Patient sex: M
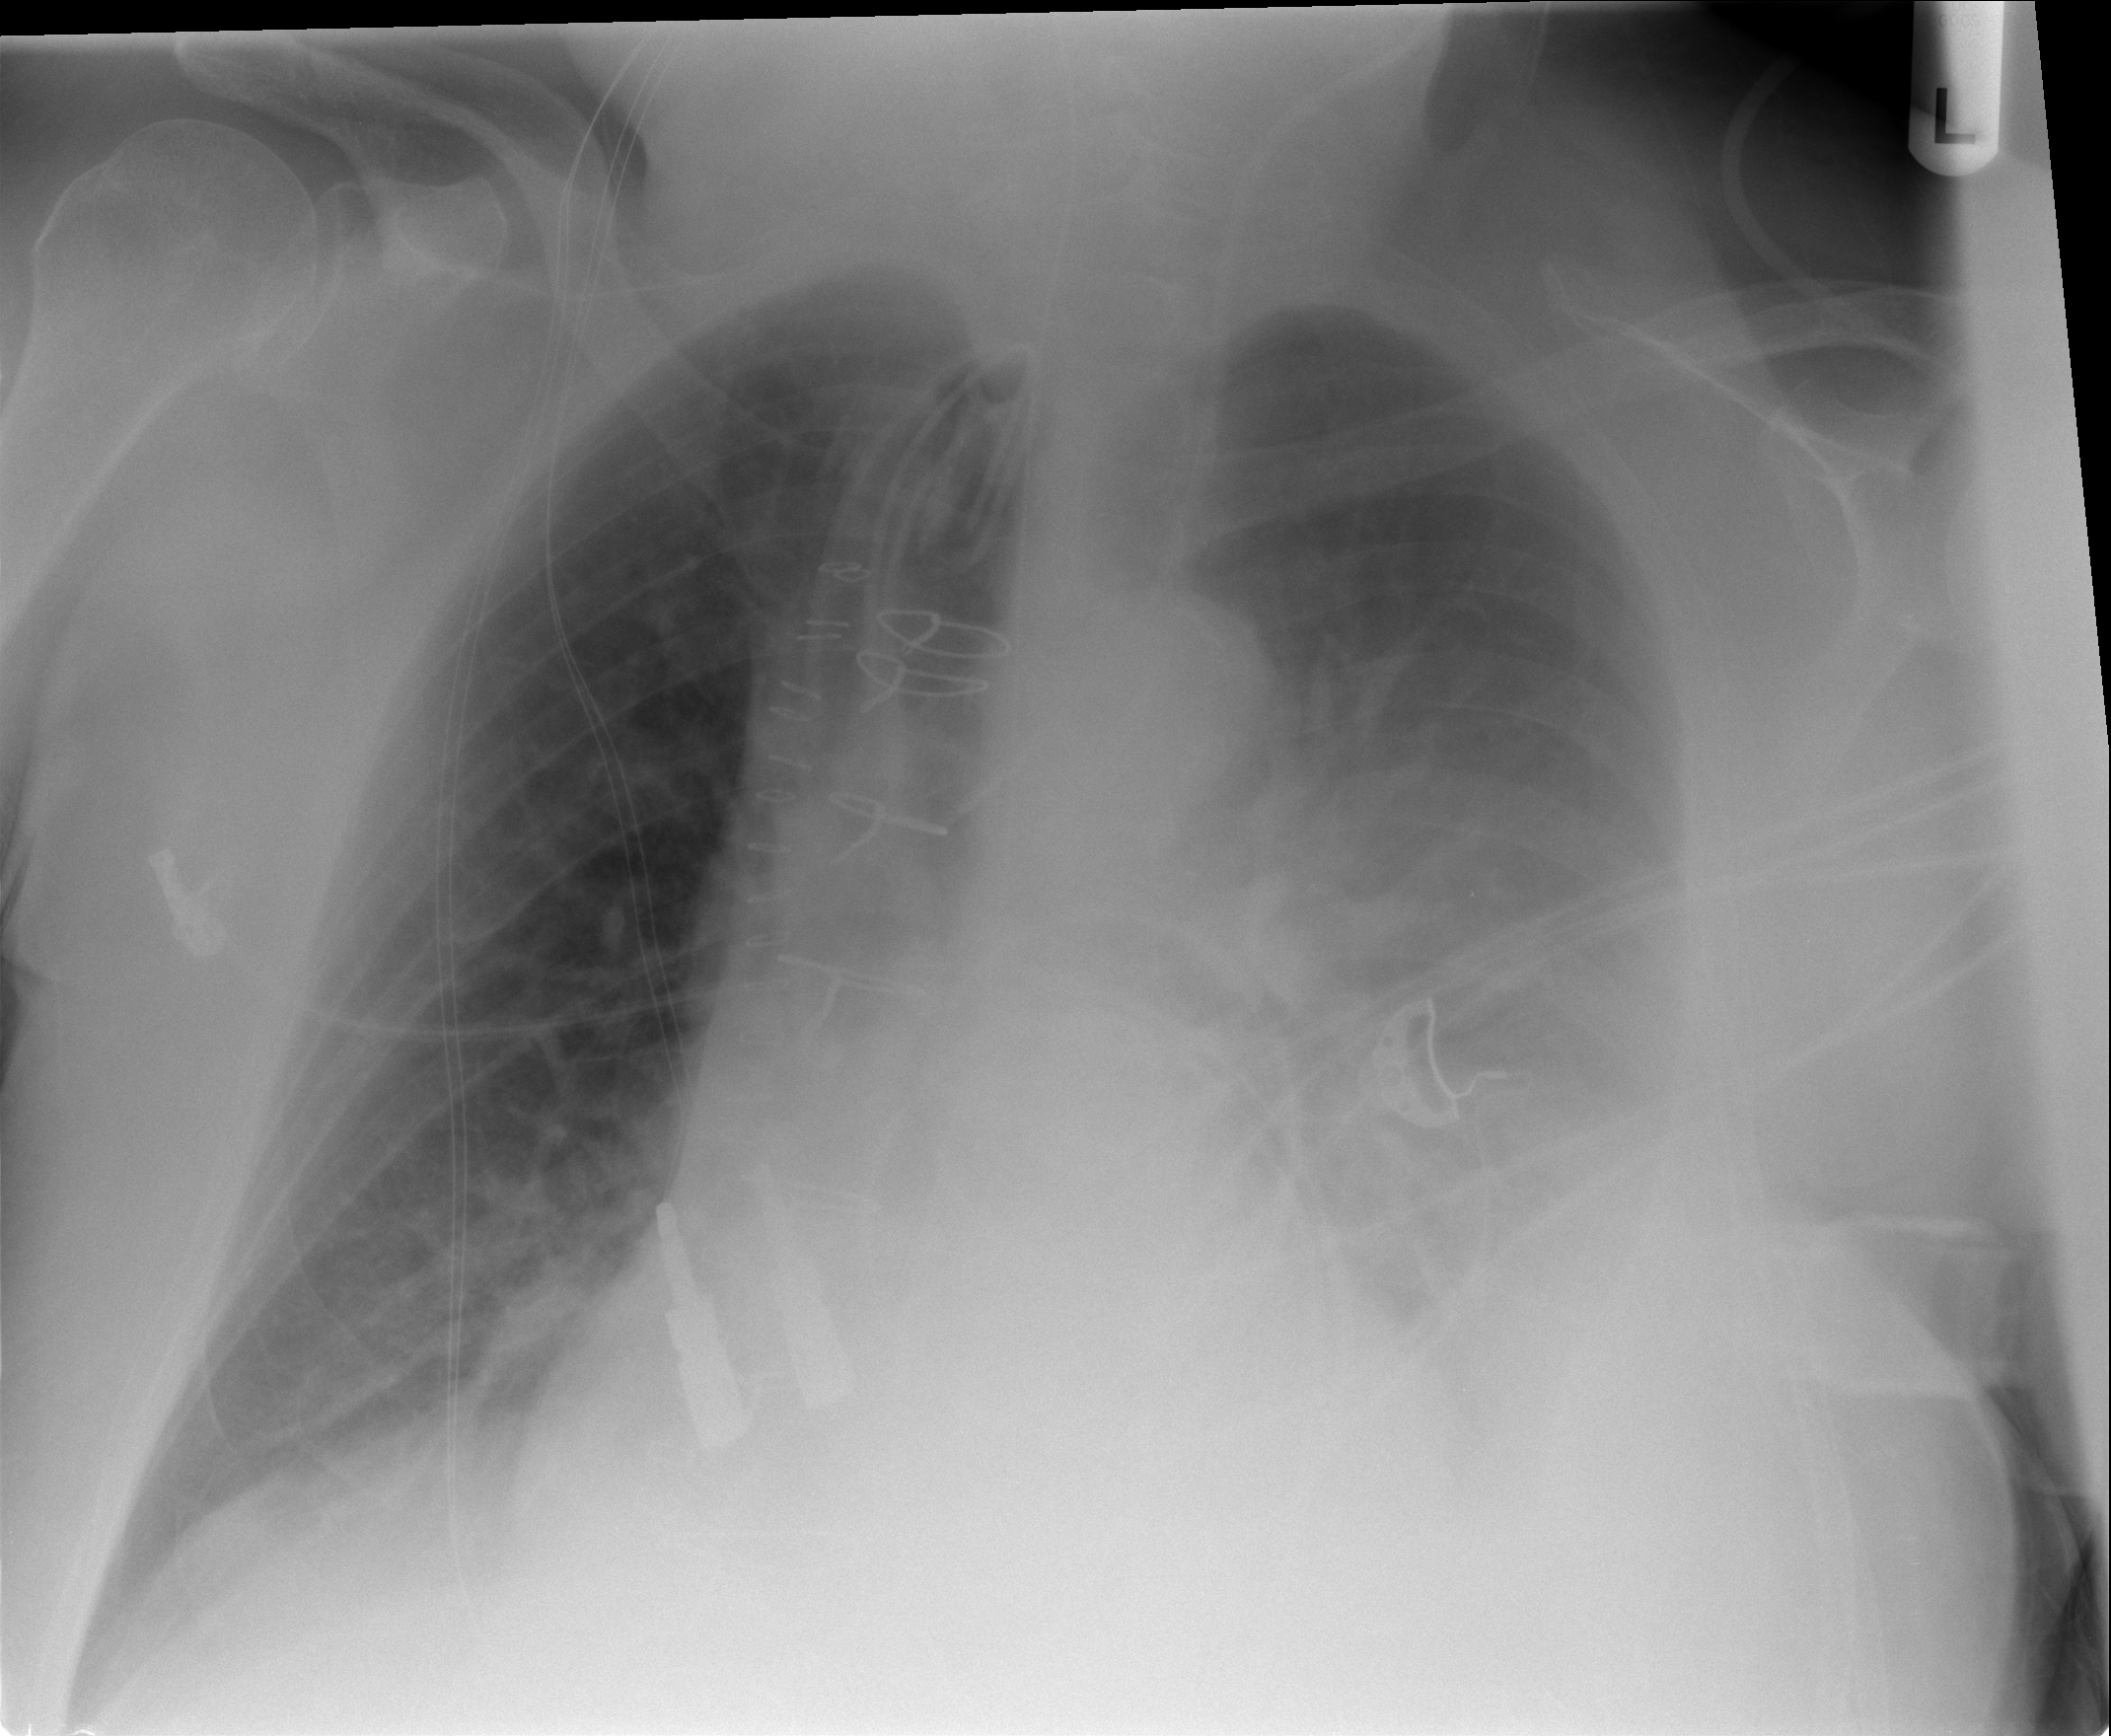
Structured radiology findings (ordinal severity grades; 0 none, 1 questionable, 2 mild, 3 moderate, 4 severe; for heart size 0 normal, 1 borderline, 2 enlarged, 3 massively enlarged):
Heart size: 2
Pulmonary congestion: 0
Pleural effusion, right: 0
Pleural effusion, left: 3
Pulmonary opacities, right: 0
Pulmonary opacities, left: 0
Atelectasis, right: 0
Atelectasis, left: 3